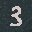
Label: 3